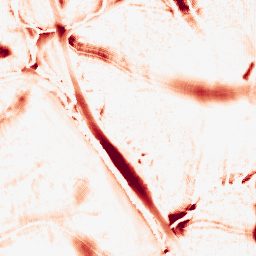
Category: morphological
Decomposition family: morphological
Decomposition parameters: operation: opening
size: 20
Upsampling method: fft_zeropad
Upsampling parameters: scale: 4
Upsampling scale: 4